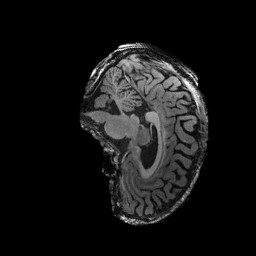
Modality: T1w
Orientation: sagittal
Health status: ill
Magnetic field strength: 3 T